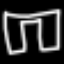
Label: pants